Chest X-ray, PA view. Patient: 45 years old, sex F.
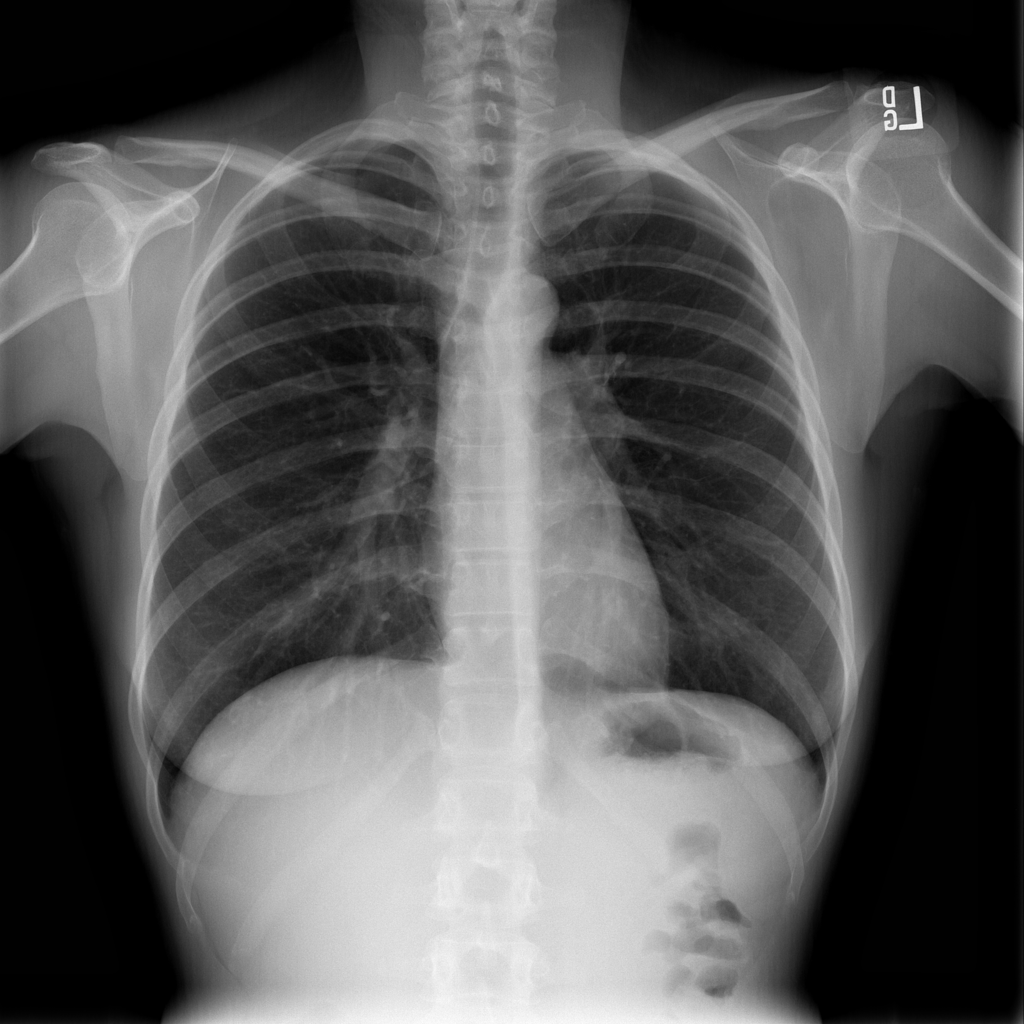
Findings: Infiltration